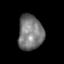
Tissue: skin
Cell type: Epithelial cells
Senescence score: 0.1283
Nuclear area (px): 860
Mean DAPI intensity: 120.473